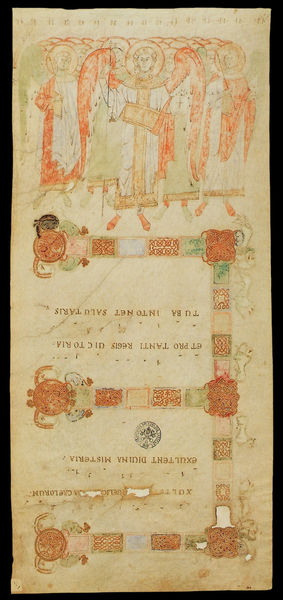
Titel: Exultetrolle, Fragment in 4 Stücken
Standort: Herkunft: Cassino, Montecassino (EU - I - Latium - Frosinone)
Institution: Bibliotheca Apostolica Vaticana
Schlagwörter: blau, flügel, grün, menschen, braun, bunt, männer, orange, rot, beige, muster, ornament, blass, rahmen, figur, blatt, engel, schrift, papier, figuren, lack, buch, seite, illustration, text, buchstabe, buchstaben, stempel, gebet, pergament, heiligenschein, christus, brief, mittelalter, segnen, heilige, siegel, heilig, miniatur, dokument, latein, keltisch, buchmalerei, tierornamentik, papir, rot+#grün